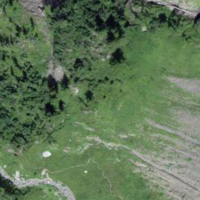
EUNIS habitat code: 23
Species observed at this site:
Astrantia major